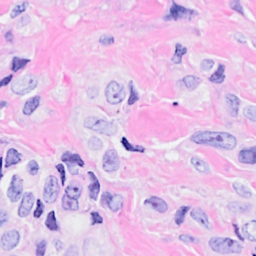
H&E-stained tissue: Breast